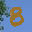
Label: 8